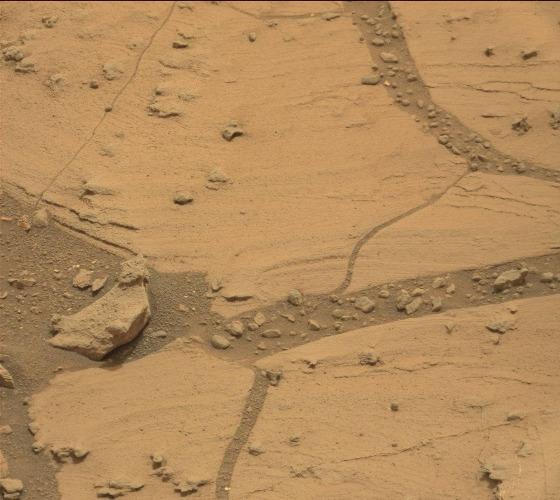
Terrain classes present: Bedrock, Gravel / Sand / Soil, Rock, Shadow